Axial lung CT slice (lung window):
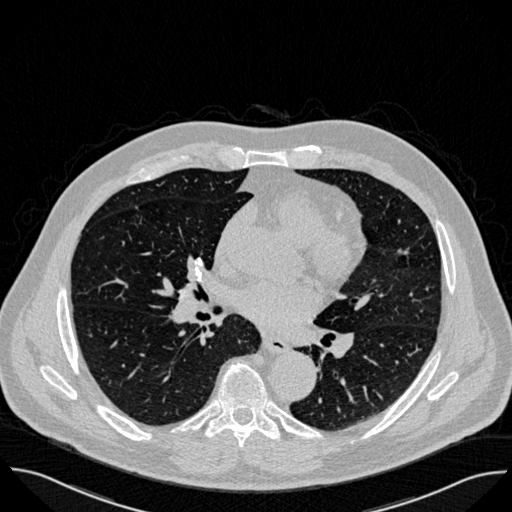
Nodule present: no